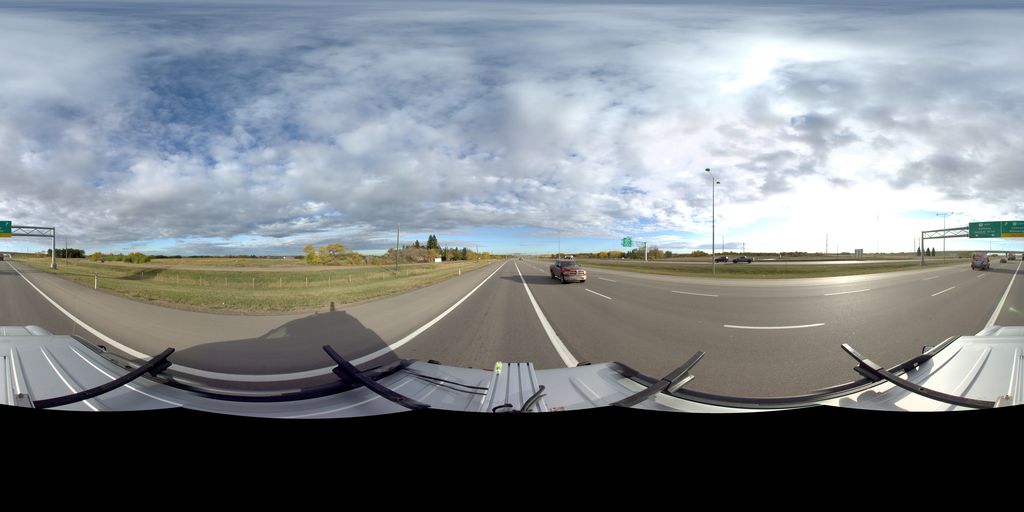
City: edmonton